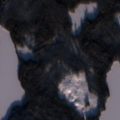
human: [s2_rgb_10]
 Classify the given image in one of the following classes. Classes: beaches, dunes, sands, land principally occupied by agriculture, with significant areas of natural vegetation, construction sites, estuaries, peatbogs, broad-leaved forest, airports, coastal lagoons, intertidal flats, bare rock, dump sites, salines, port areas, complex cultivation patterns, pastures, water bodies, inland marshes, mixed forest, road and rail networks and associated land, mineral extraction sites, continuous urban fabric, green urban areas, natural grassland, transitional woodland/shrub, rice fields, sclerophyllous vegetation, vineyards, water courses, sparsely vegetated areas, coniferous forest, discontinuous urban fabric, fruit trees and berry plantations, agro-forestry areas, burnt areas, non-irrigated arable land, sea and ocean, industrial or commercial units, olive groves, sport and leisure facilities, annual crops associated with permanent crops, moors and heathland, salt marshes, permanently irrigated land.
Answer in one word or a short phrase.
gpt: coniferous forest, water bodies